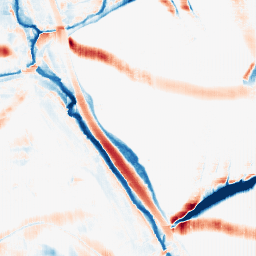
Category: morphological
Decomposition family: morphological_rect
Decomposition parameters: operation: average
width: 20
height: 20
Upsampling method: fft_zeropad
Upsampling parameters: scale: 2
Upsampling scale: 2